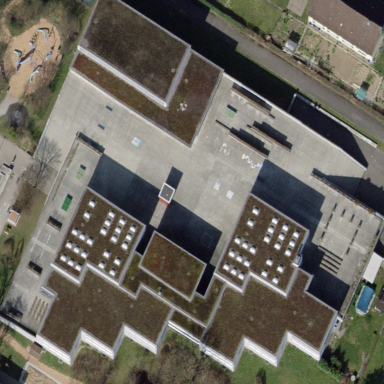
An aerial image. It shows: School building.